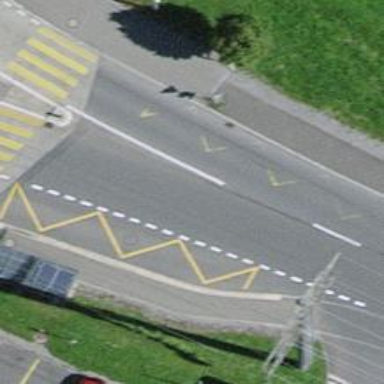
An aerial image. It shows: Bus stop with designated public transport stop position.